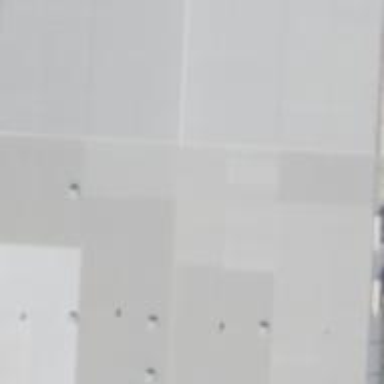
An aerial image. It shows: Industrial building with gabled grey roof and white walls.